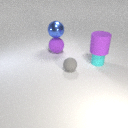
large purple rubber cylinder above small cyan rubber cylinder